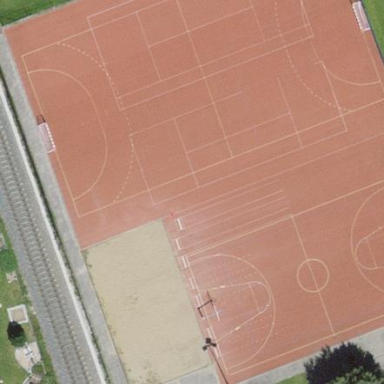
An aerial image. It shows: Multi-sport pitch for leisure and various sports activities.